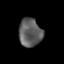
Tissue: prostate
Cell type: Fibroblasts
Senescence score: 0.7093
Nuclear area (px): 642
Mean DAPI intensity: 93.287